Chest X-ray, AP view. Patient: 54 years old, sex M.
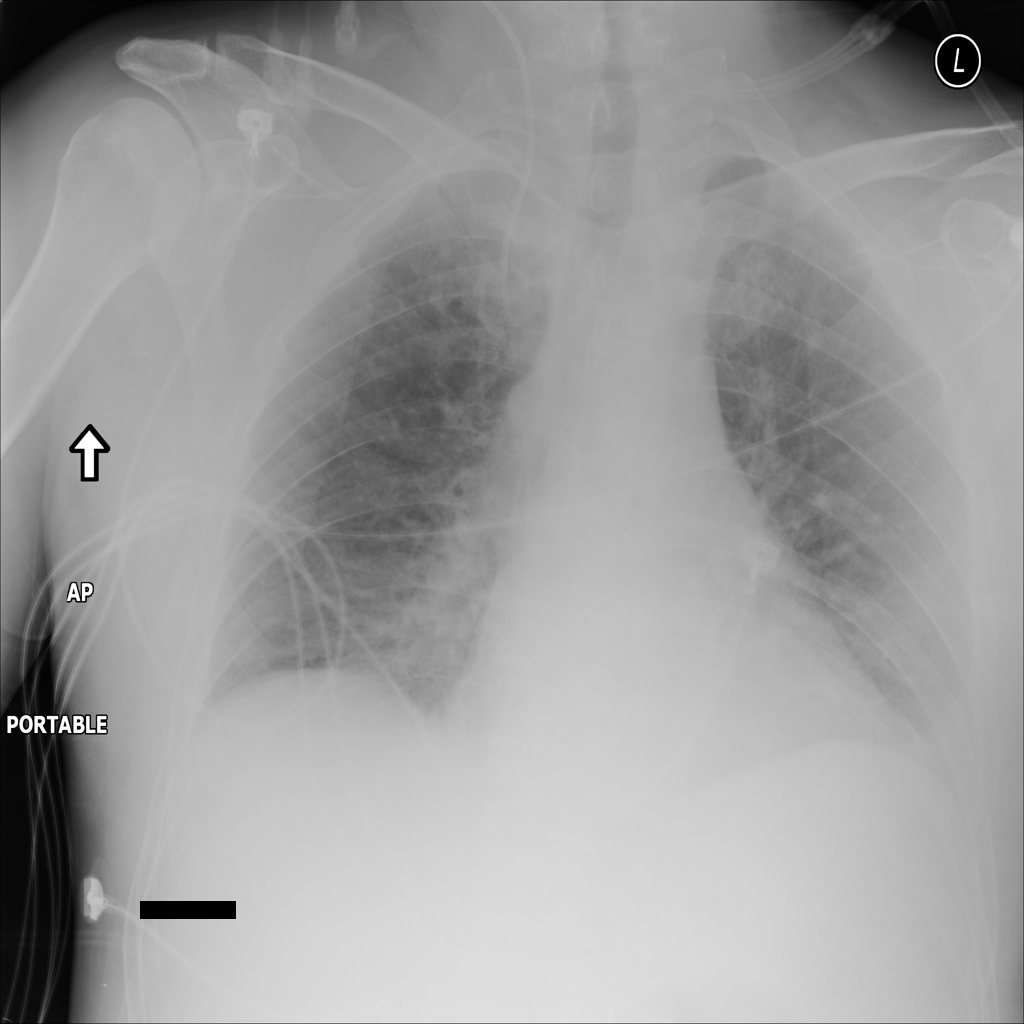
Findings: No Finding